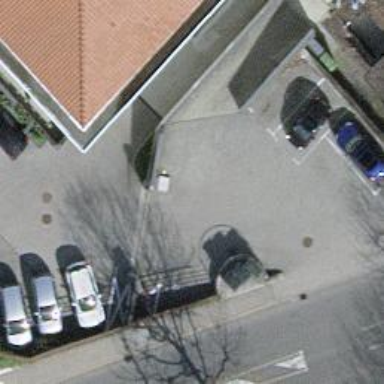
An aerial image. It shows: Gate.